Question: I have two entities Candidate and CandidateLocation where a Candidate can have multiple CandidateLocation entries.
A CandidateLocation contains the CandidateId, an ISO Country Code (e.g. US, GB) and a type column (1 = Permitted, 2 = Restricted).
Rules dictate that if the Candidate does not have any 'Permitted' entries in the CandidateLocation table they can work anywhere. If they have an explicit 'Permitted' location they can only work in the explicitly permitted locations. They can not work in explicilty restricted locations.
To try an demonstrate this please see the image below (Candidates can have multiple locations I have kept it to one to simplify the illustration)

In SQL one way of achieving this would be the following query
'''
SELECT *
FROM Candidate
WHERE Candidate.IsArchived = 0
AND
-- Do not inlude restricted locations (RestrictionStatus = 2)
Candidate.CandidateId NOT IN (SELECT CandidateId FROM CandidateLocation WHERE IsArchived = 0 AND CountryISOCode = @Location AND RestrictionStatus = 2)
AND
(
-- Include Explicit Permitted Locations
Candidate.CandidateId IN (SELECT CandidateId FROM CandidateLocation WHERE IsArchived = 0 AND CountryISOCode = @Location AND RestrictionStatus = 1)
OR
-- Include Candidates with no Explicit Permitted Locations
Candidate.CandidateId NOT IN (SELECT CandidateId FROM CandidateLocation WHERE IsArchived = 0 AND RestrictionStatus = 1)
)
'''
If anyone knows how to achieve this using linq & Navigation Properties I would greatly appreciate the help.
Many thanks
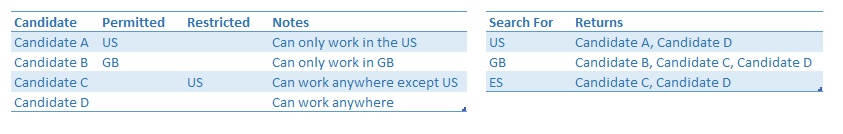
Answer: Assuming you've got one-to-many association between Candidates and CandidateLocations
'''
Context.Candidates.Where(c => c.IsArchived == 0 &&
!c.CandidateLocations.Any(
l => l.CountryISOCode == location && l.RestrictionStatus == 2) &&
(c.CandidateLocations.Any(
l => l.CountryISOCode == location && l.RestrictionStatus == 1) ||
!c.CandidateLocations.Any(
l => l.RestrictionStatus == 1))
);
'''